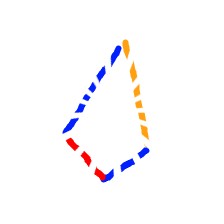
Shape: kite